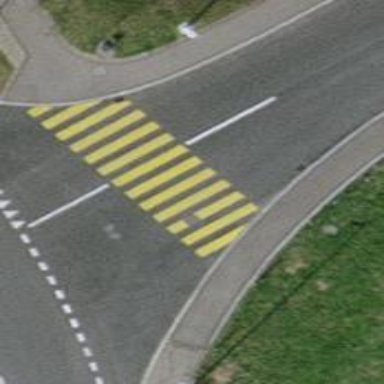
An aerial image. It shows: Zebra crossing on the road.